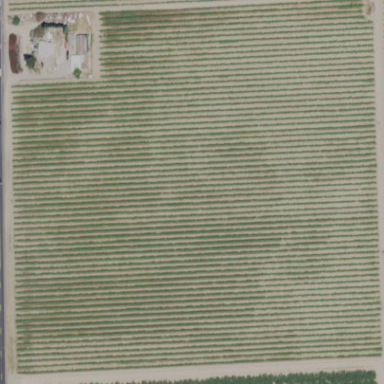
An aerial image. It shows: Vineyard with grape crops.